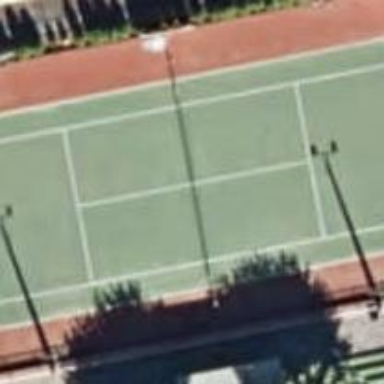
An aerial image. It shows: Tennis court with tartan surface on leisure land pitch.